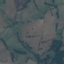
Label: Pasture